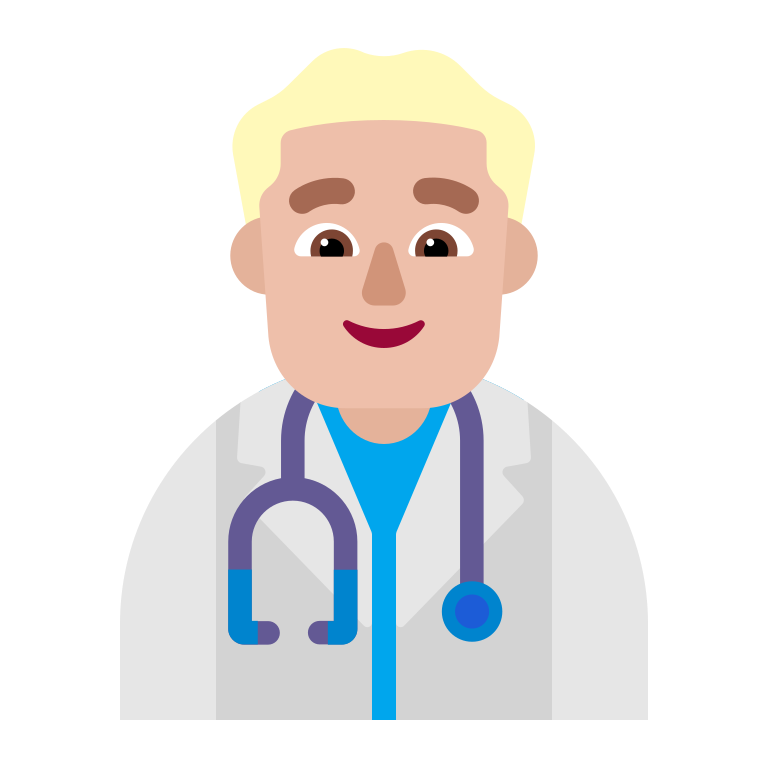
man health worker flat  light